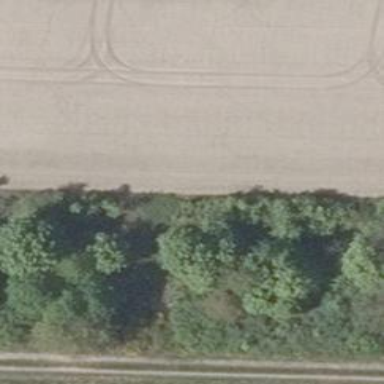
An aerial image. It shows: Track with grade5 tracktype.